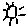
Label: sun